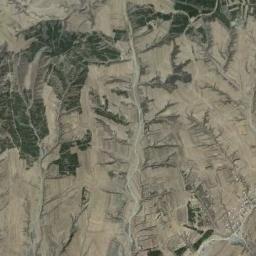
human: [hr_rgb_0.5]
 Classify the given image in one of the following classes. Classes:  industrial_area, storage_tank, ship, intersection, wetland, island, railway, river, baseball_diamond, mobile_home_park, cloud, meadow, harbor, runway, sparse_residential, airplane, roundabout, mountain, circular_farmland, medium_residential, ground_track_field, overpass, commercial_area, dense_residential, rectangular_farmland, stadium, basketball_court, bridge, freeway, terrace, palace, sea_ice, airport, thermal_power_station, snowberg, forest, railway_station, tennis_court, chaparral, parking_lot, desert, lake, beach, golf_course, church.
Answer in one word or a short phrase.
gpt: mountain